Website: crate-barrel
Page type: customer-info-address
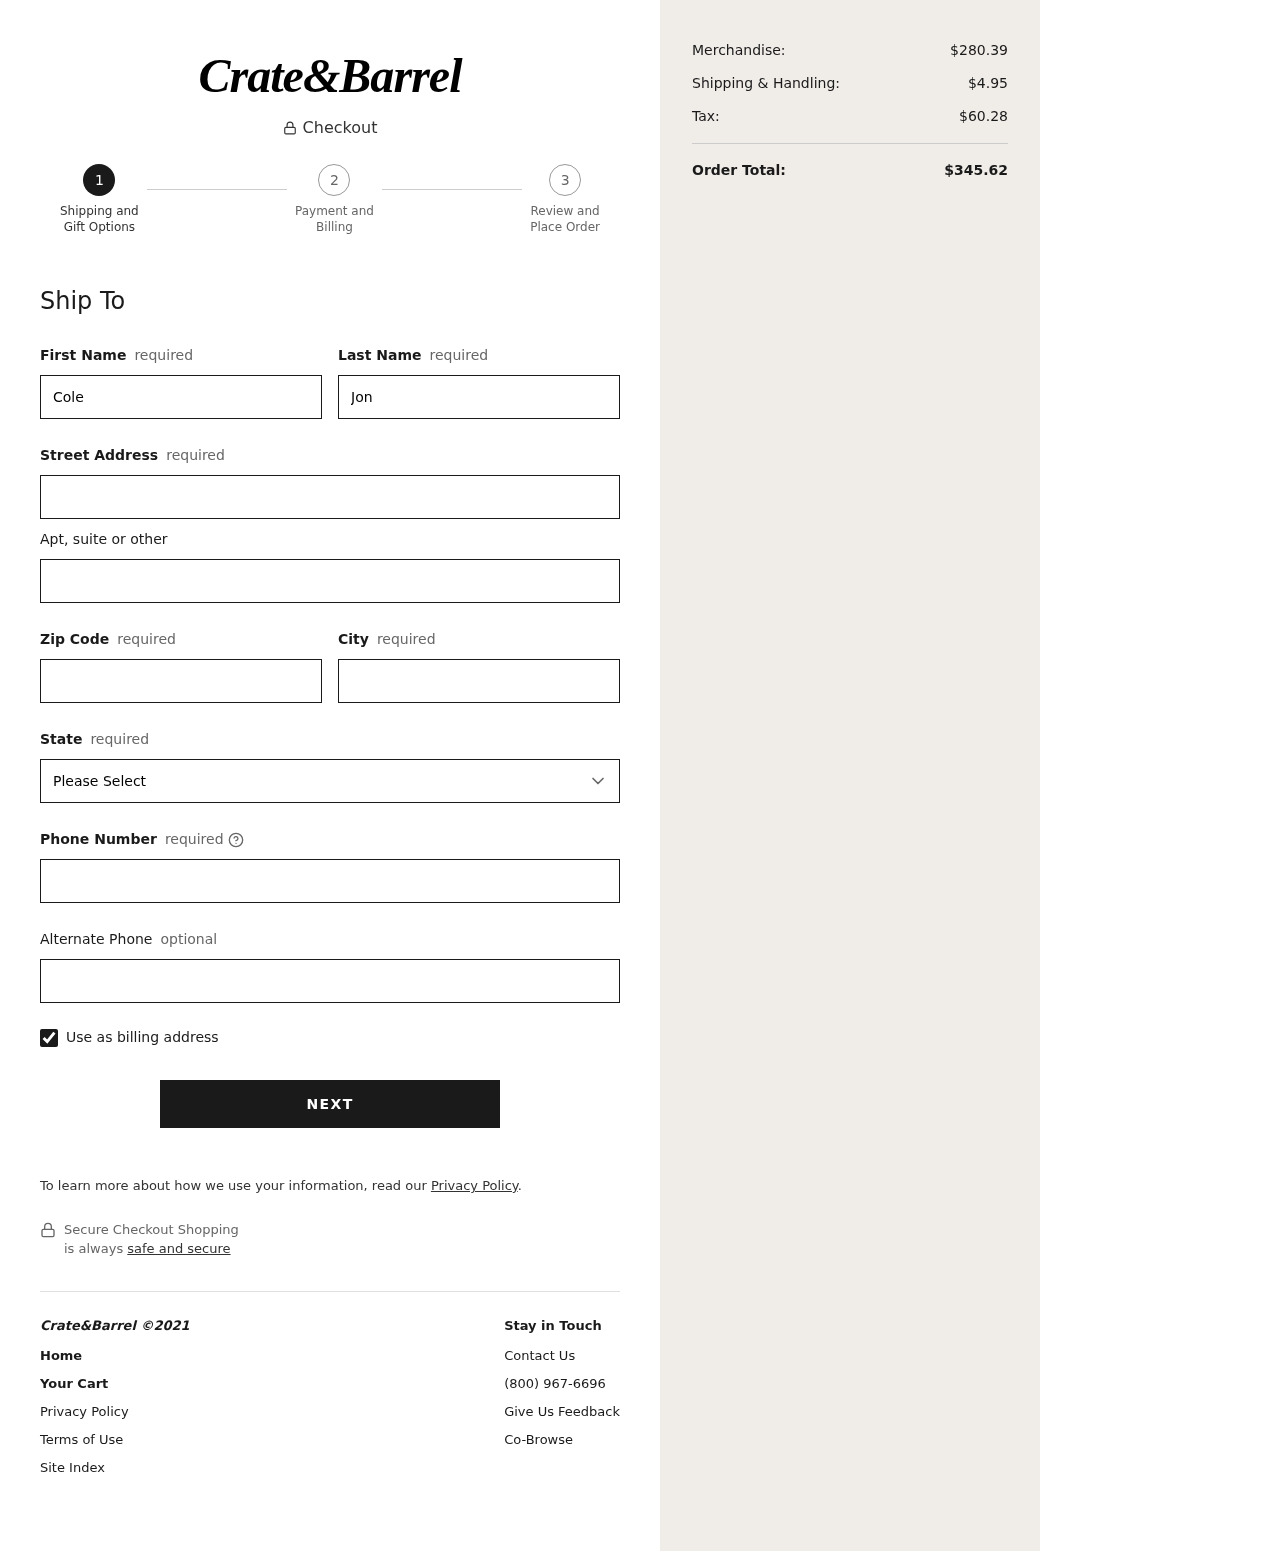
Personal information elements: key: PII_STATE
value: Illinois
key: PII_FIRSTNAME
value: Cole
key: PII_LASTNAME
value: Jones
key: PII_STREET
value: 70189 Kevin Dale Suite 343
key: PII_STREET2
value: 41008 Sabrina Underpass Apt. 343
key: PII_POSTCODE
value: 54391
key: PII_CITY
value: West William
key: PII_PHONE
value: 5189030208
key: PII_PHONE_ALT
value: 2668047002
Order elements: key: ORDER_SUBTOTAL
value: $280.39
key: ORDER_SHIPPING_COST
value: $4.95
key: ORDER_TAX
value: $60.28
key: ORDER_TOTAL
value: $345.62